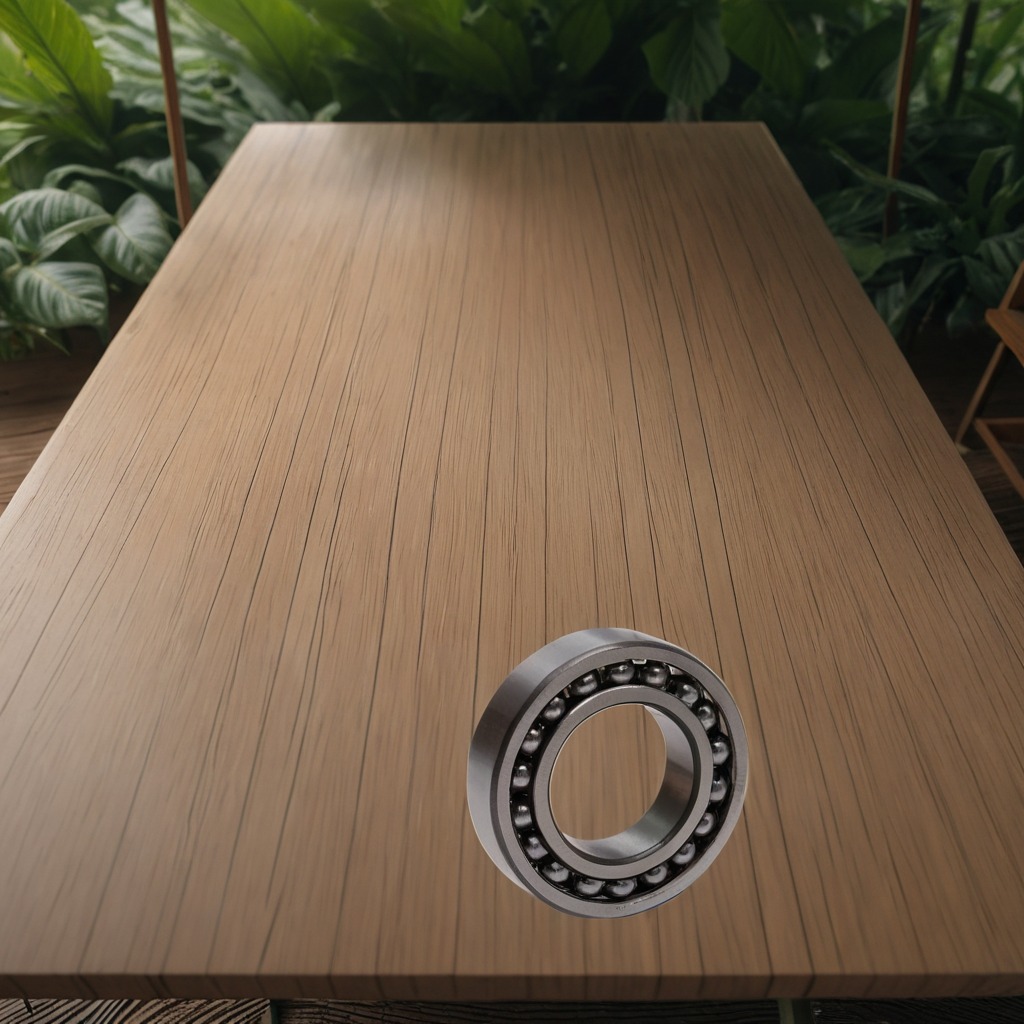
A metal ball bearing is lying on the wooden table.